Current action and preconditions to check: trajectory_clear

Your task: For each precondition in the list above, predict whether it will hold at this action.

Consider the current scene as observed from the mobile robot's camera, and analyze the predicted future states of all dynamic agents (e.g., people, animals, vehicles, or any moving entities) within the NEXT SECOND.

IMPORTANT: Only answer "very likely" if you are absolutely certain—based on strong, clear evidence—that a dynamic agent will violate the precondition in the predicted future state. Do NOT answer "very likely" for unlikely, ambiguous, or low-probability risks.

Ask yourself for each precondition: Is there a high probability, with clear and convincing evidence, that the predicted future states of any dynamic agent will interfere with the predicted future state of the currently executing action within the NEXT SECOND, causing that precondition to fail?

Assess the risk level based on these predictions. Use "likely" or "very likely" if motions create a clear risk of interference.

Use "neutral" or "improbable" if agents are nearby but their predicted paths are clearly diverging or non-conflicting.

Failure Risk Categories: "very improbable", "improbable", "neutral", "likely", "very likely"

Answer Format: Output ONLY the probability_of_failure value from these categories: "very improbable", "improbable", "neutral", "likely", "very likely"

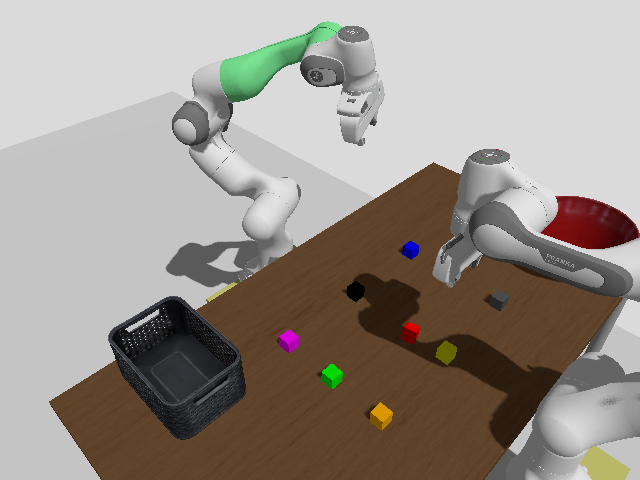

Answer: very improbable